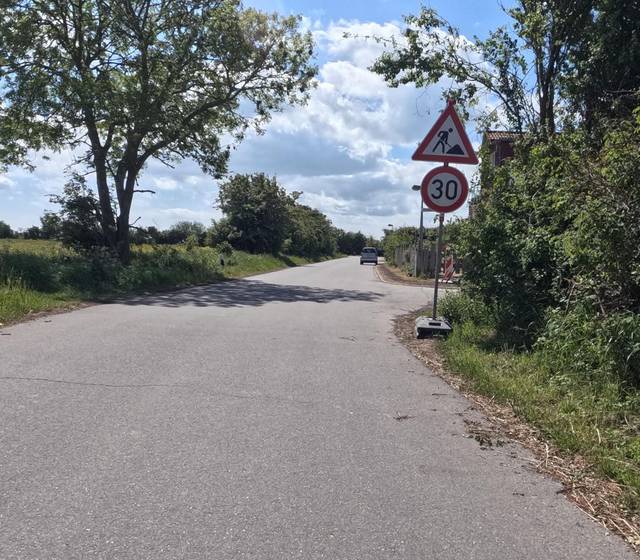
Region: Germany
Coordinates: 54.441, 11.099